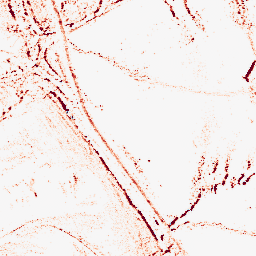
Category: morphological
Decomposition family: morphological_rect
Decomposition parameters: operation: opening
width: 5
height: 3
Upsampling method: quintic
Upsampling parameters: scale: 4
Upsampling scale: 4